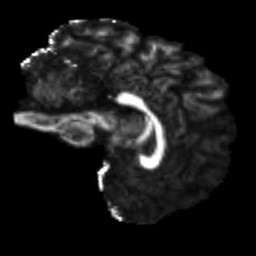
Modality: FA
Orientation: sagittal
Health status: ill
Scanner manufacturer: siemens
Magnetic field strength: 3 T
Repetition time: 6.7 s
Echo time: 0.1 s